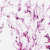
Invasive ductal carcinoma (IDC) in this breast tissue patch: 0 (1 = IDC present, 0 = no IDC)